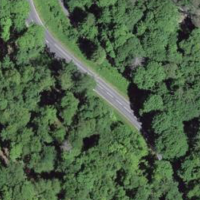
EUNIS habitat code: 24
Species observed at this site:
Platanthera bifolia